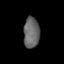
Tissue: lung
Cell type: Endothelial cells
Senescence score: 0.6242
Nuclear area (px): 482
Mean DAPI intensity: 102.087